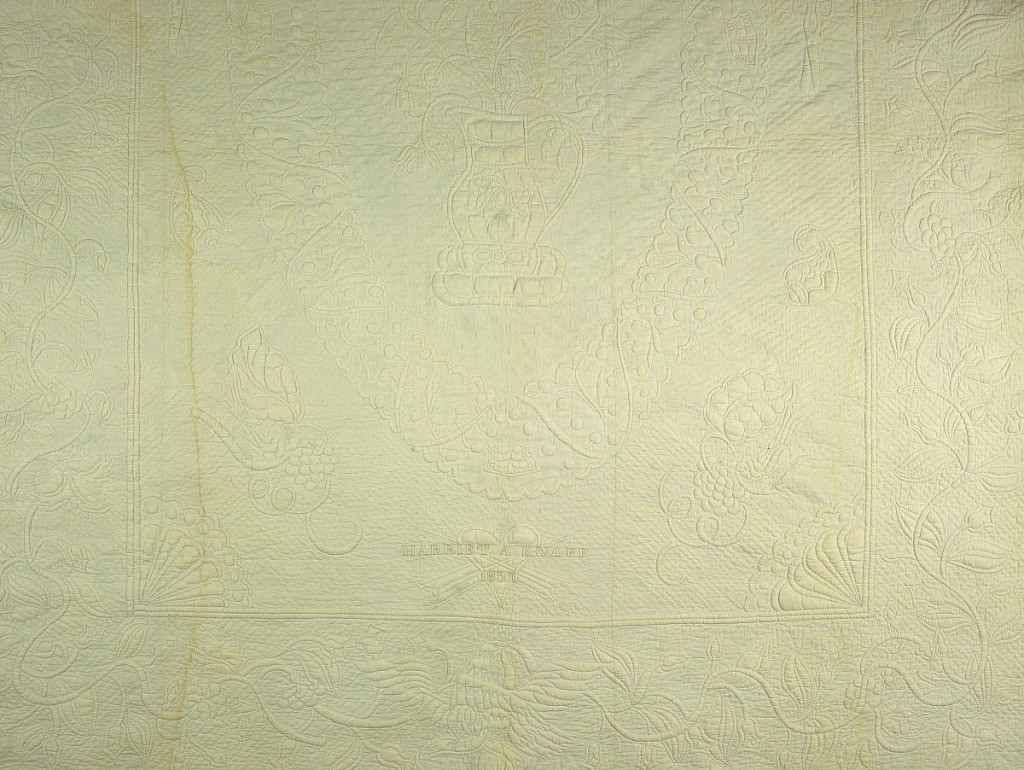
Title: Quilt
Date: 1857
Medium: cotton, silk Technique: running and double running stitches on plain weave
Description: White quilted and stuffed bed cover with a scrolling vine border on two sides and bottom. The center has an oval medallion with a pitcher holding a bouquet of flowers. Surrounding the medallion are leaf shapes and scissors on the sides, a rooster at top, and bottom a heart crossed by arrows superimposed by the inscription "Harriet A. Knapp 1857" in yellow silk. Corners of the field are filled with fan-like medallions and a spray of grapes being eaten by a bird. Large eagle in center of the border at bottom. Running stitches for embroidery and double running stitches for inscription. Narrow cotton binding on outer edge.